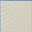
Piece: xx